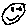
Label: smiley face